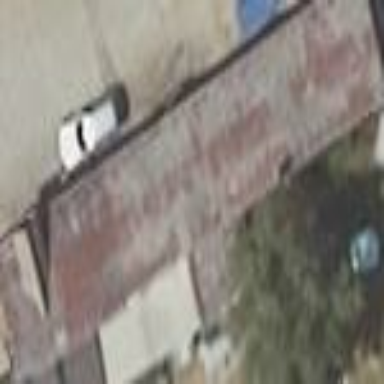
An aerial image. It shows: Shed.